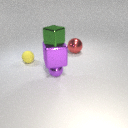
large purple metal cube below small green metal cube